Question: I have a sql server 2000 database with some serious performance problems, as well as some likely huge and inefficient queries being run against it.
I'm wondering if there is a query of some sort a person can run on the system tables to find the slowest running queries run against the database, showing the sql, runtime, last run date, etc.
In an old email from someone who is no longer with the company, I saw a screenshot of this report:

That is exactly the kind of thing I am looking for, but have no idea how that report was generated. What is the proper method for reviewing queries against your database to discover poor performers?
Update: The report above was in fact generated with SQL Nexus:
<URL>
See also this question:
<URL>
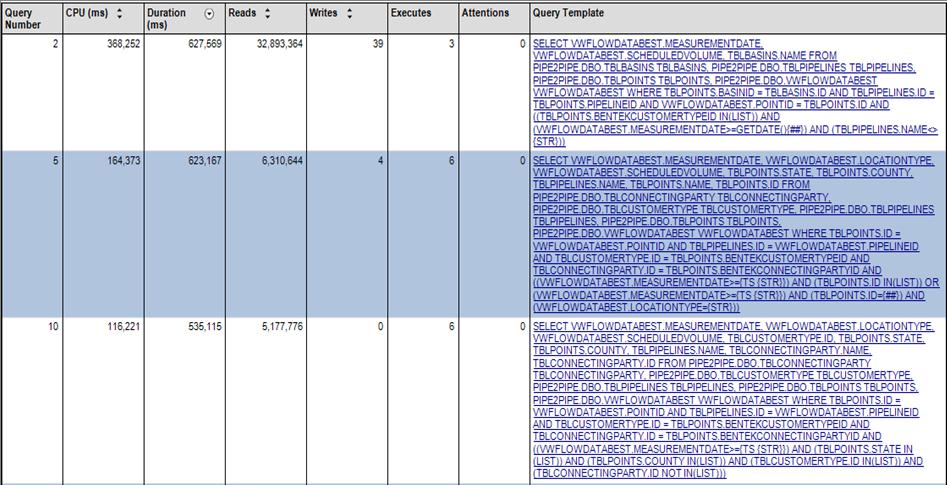
Answer: This is probably a SQL Profiler trace, which is stored in a database table and reported upon.
It would entail running a trace (preferably using the trace stored procedures, not manually through SQL Profiler), getting the trace into a database (eg, INSERT INTO SELECT fn_trace_gettable) a then doing various interesting SELECT statements against that.
The hard part is getting the trace parameters right, and getting the trace to run at the right times.
A tool that somewhat automates this process, along with other performance related data, is <URL> from Microsoft, but I never used that against SQL2000.